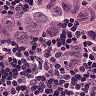
Metastatic tissue present: yes